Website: walmart
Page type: gifting
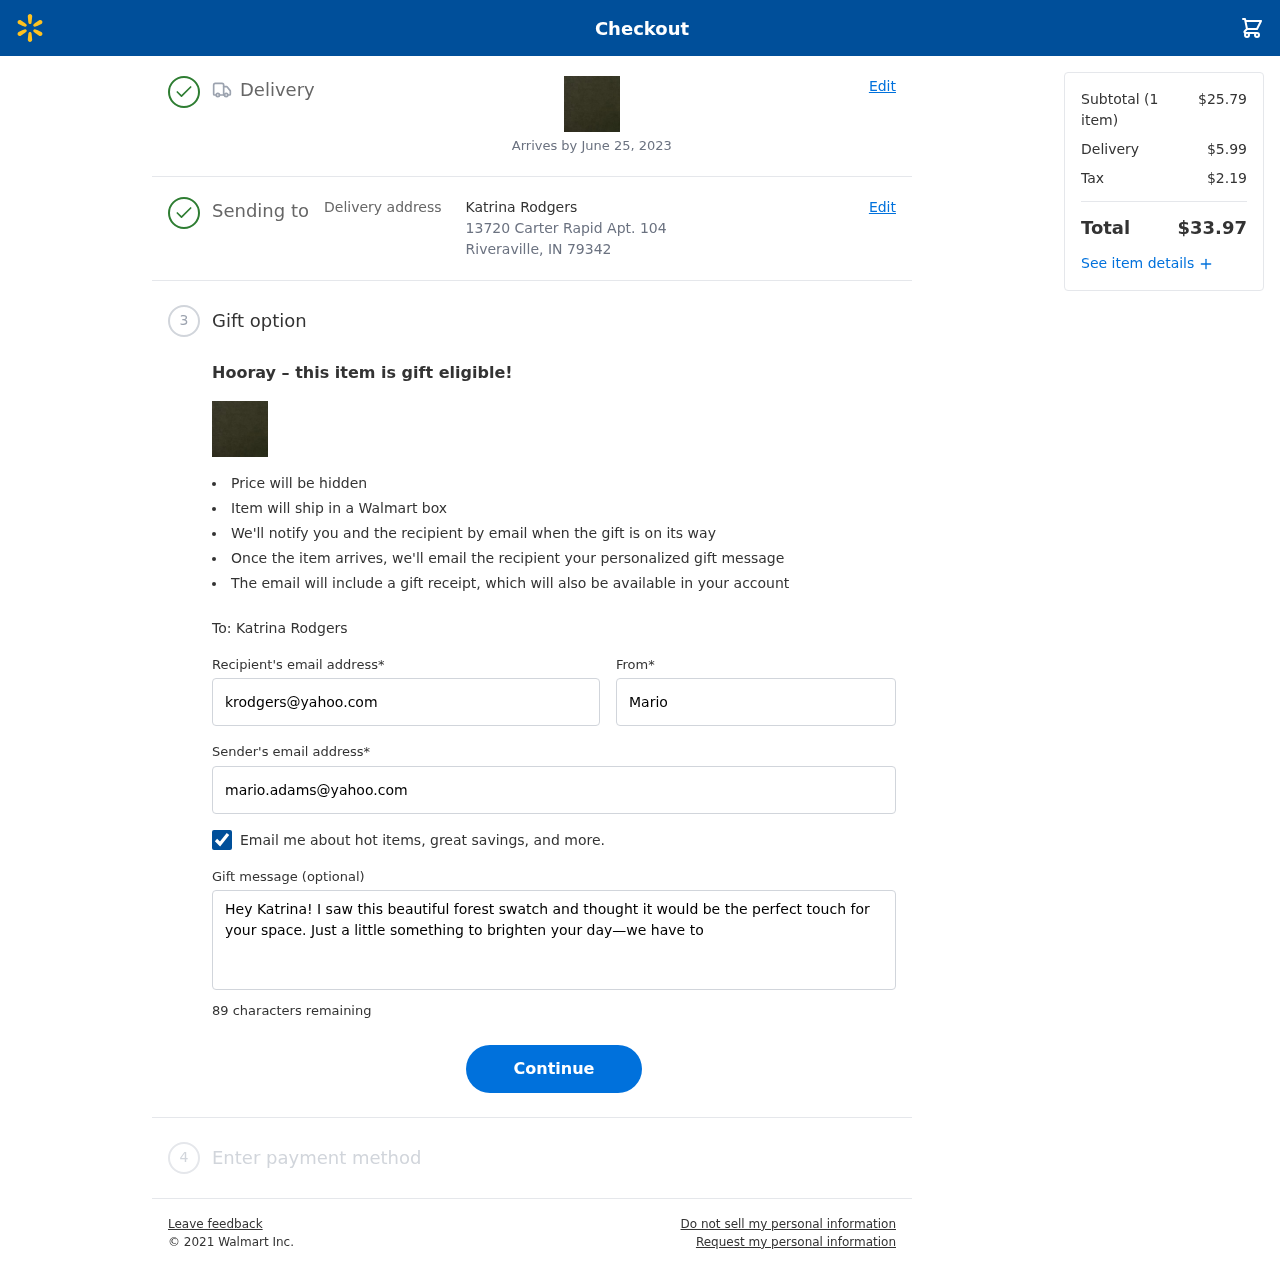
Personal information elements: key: PII_CITY_STATE_ZIP
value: Riveraville, IN 79342
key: PII_EMAIL
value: mario.adams@yahoo.com
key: PII_FIRSTNAME
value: Mario
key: PII_GIFT_EMAIL
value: krodgers@yahoo.com
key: PII_GIFT_FULLNAME
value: Katrina Rodgers
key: PII_GIFT_MESSAGE
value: Hey Katrina! I saw this beautiful forest swatch and thought it would be the perfect touch for your space. Just a little something to brighten your day—we have to celebrate all your amazing energy! Enjoy!
Mario
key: PII_STREET
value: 13720 Carter Rapid Apt. 104
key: PII_GIFT_FIRSTNAME
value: Katrina
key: PII_GIFT_LASTNAME
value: Rodgers
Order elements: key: ORDER_DELIVERY_DATE
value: Arrives by June 25, 2023
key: ORDER_NUM_ITEMS
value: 1
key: ORDER_SUBTOTAL
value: $25.79
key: ORDER_SHIPPING_COST
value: $5.99
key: ORDER_TAX
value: $2.19
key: ORDER_TOTAL
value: $33.97